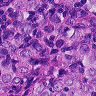
Metastatic tissue present: yes